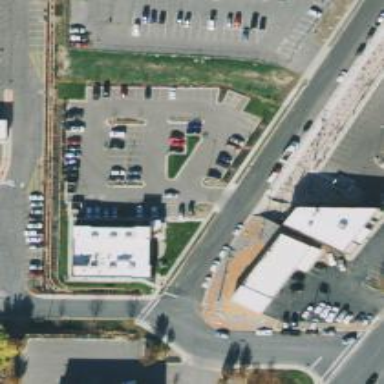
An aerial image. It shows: Parking space.